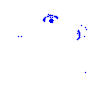
Particle: proton